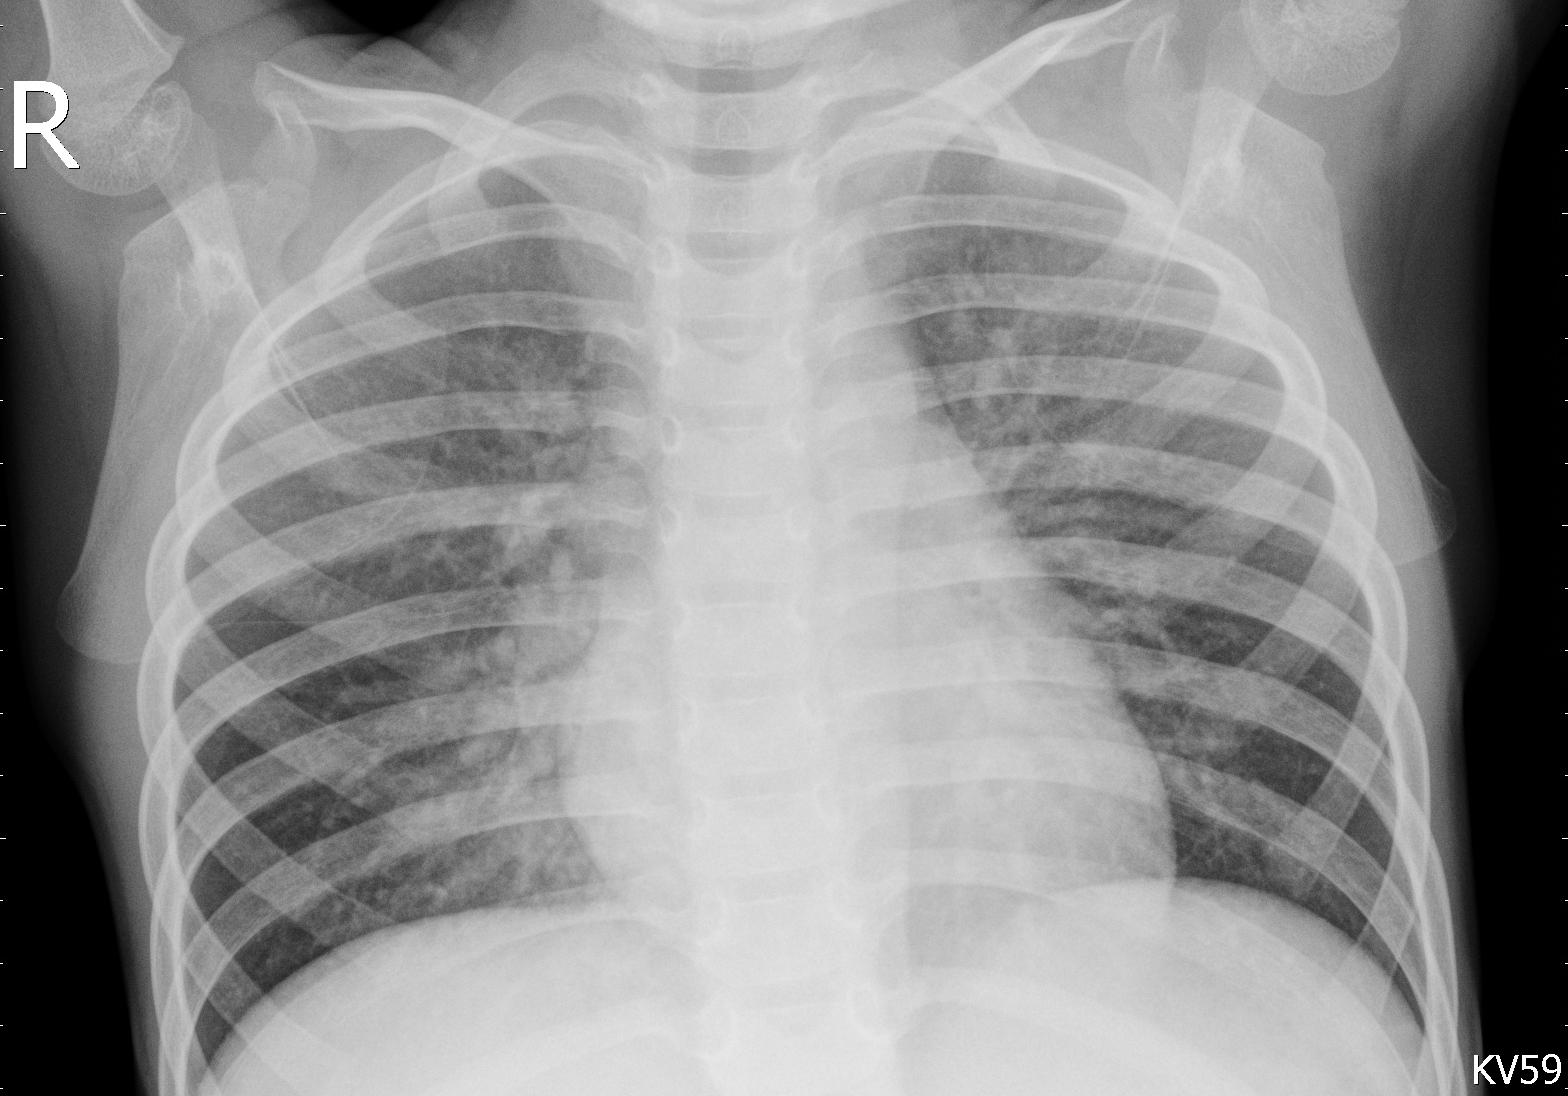
Diagnosis: PNEUMONIA